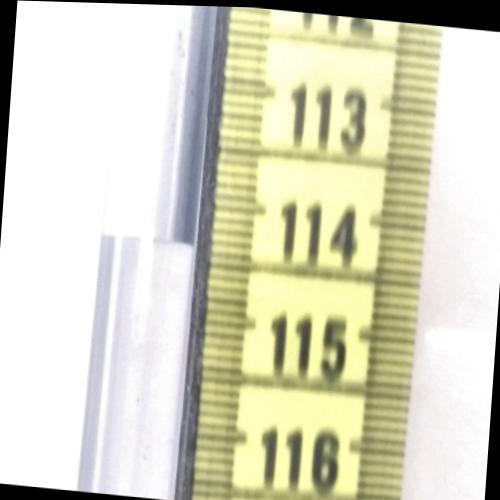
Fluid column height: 114.4 cm